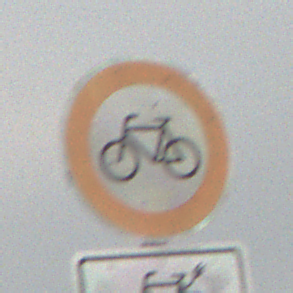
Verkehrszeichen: VerbotRadverkehr
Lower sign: EinspurigeFahrzeugeFrei4
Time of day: MorningAfternoon
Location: Outdoor (Nature)
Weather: Overcast
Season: Winter
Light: Natural